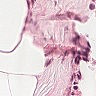
Metastatic tissue present: no